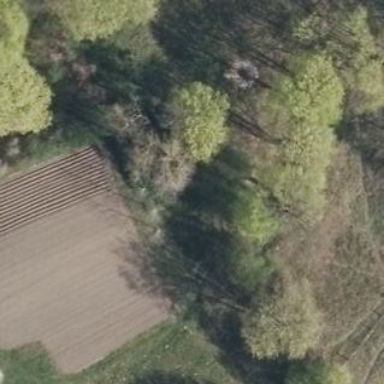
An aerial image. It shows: Forest with broadleaved trees that are deciduous.